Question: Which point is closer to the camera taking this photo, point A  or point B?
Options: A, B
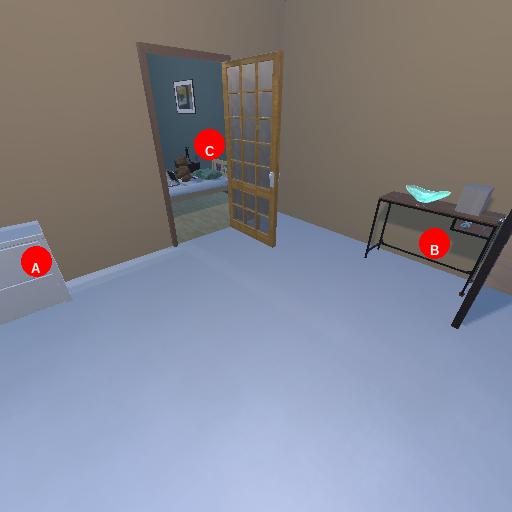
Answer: A